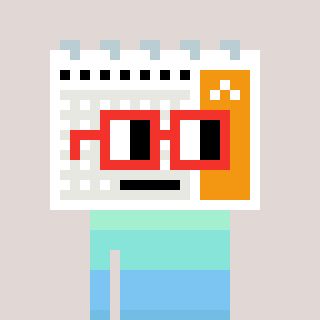
a pixel art character with square red glasses, a calendar-shaped head and a hotbrown-colored body on a warm background